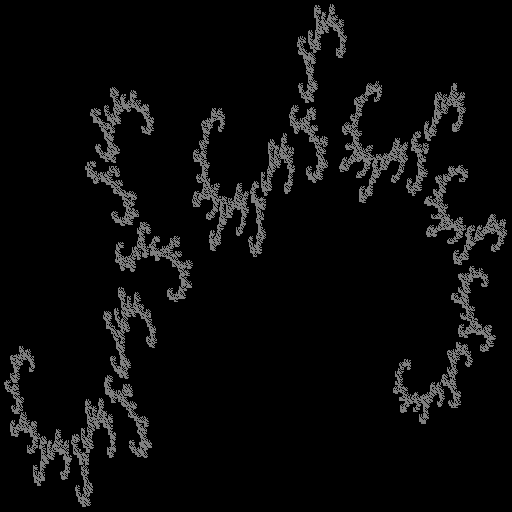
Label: gold_dragon